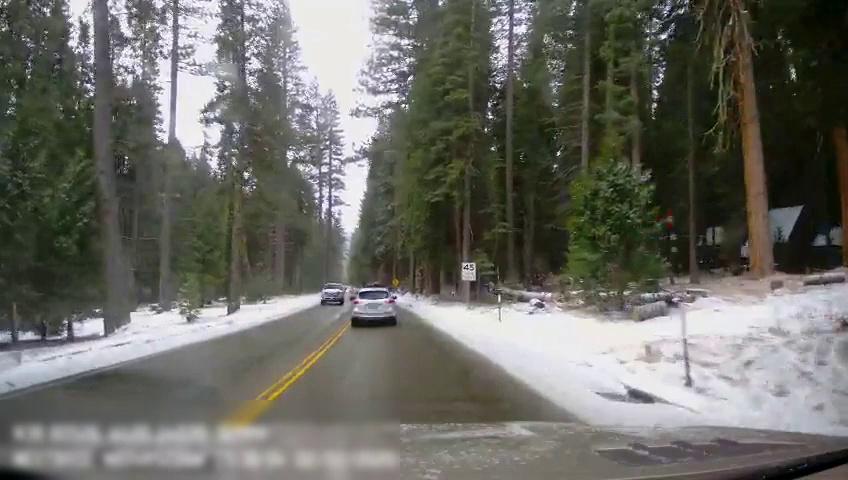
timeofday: Day
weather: Snowy
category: Drivable Space
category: Vehicles | Truck
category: Vehicles | Truck
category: Vehicles | SUV
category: Lanes | Current Lane
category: Lanes | Opposite Lane
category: Lanes | Opposite Lane
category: Traffic | Signs